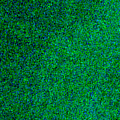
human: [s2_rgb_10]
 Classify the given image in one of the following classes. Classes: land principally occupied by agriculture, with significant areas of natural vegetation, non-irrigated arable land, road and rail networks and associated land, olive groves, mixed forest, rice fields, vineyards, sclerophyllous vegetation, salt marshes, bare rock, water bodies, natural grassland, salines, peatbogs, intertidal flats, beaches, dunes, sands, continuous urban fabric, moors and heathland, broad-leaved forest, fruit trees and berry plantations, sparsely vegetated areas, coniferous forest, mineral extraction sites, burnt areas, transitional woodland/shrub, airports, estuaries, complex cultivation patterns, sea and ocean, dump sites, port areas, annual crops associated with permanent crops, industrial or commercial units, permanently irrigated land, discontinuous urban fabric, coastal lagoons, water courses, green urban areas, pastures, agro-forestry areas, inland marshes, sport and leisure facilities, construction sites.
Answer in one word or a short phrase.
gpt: sea and ocean